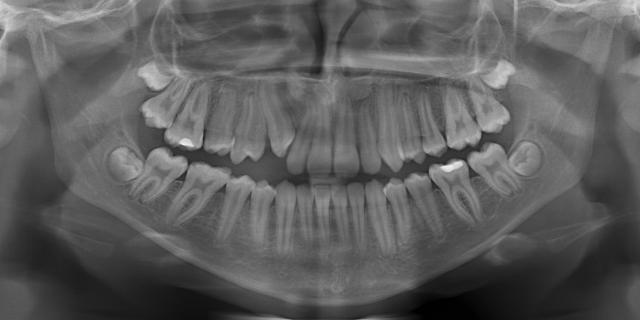
adult